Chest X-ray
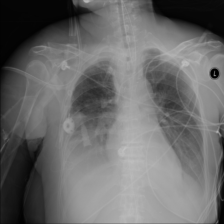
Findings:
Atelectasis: negative
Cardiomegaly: negative
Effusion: negative
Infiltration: negative
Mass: negative
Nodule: negative
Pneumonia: negative
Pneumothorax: negative
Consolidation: negative
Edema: negative
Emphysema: negative
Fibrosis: negative
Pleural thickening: negative
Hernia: negative